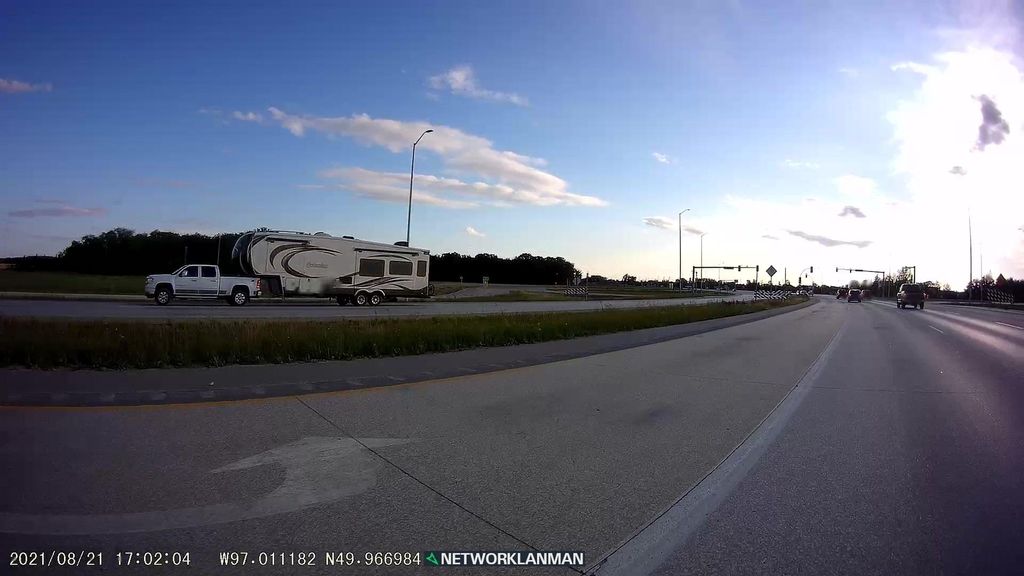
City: winnipeg